Question: I found the "OnQueryStatement" method :
'''
procedure TkbmMWQueryService2.kbmMWQueryServiceQueryStatement(Sender: TObject;
Place: TkbmMWQueryOperationType; var NamedQueryName, Statement: string);
begin
Form1.Memo1.Lines.Add(Statement);//show the query statement
end;
'''
this method can get the client-side query statement,but all the client-side query trigger this event twince!(like the screenshot)!Why? How can i get the client-siade query statement correctly?
thanks in advance! :)

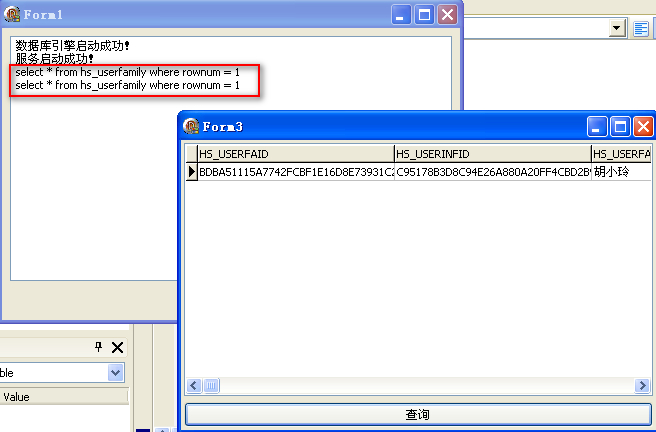
Answer: Its called twice on the server (in fact can be called 3 times for the same query on the server in the most far out situation).
Check the Place argument for the situation that its called in.
It can be
mwqotDefinition,mwqotQuery,mwqotExecute,mwqotResolve,mwqotMoreData,mwqotMetaData
The reason its being called multiple times when opening the query, is that the dataset first likes to get the definition (which fields and parameters will this query result in), and then the data itself.
Both the server and the client default operates like that. Hence opening a query on the client result the client in asking the server about definitions, then the client asks for the data, and that on the server may result in the server itself asking for definitions and then the data. Remember the server is stateless and default doesnt know anything about previous calls to it.
There are many ways to optimize this:
- Enable caching for metadata (definitions). That will result in the cache results being used instead of the server asking the database for the definitions, and enabling the cache on the client too, results in the client not having to ask the server for definitions except first time.- Setup the AutoFieldDefs property on the query to mwafoWithData. Then the data will actually be returned at the same time as the definitions, and the 2.nd data fetch call will be skipped.